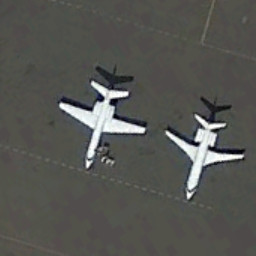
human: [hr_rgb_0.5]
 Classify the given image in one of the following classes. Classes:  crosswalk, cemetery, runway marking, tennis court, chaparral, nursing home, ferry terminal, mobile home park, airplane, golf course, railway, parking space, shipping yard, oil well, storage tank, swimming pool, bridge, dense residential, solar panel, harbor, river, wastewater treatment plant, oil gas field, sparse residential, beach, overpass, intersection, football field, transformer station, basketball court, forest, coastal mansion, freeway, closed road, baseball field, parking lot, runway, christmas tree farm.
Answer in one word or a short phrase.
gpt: airplane